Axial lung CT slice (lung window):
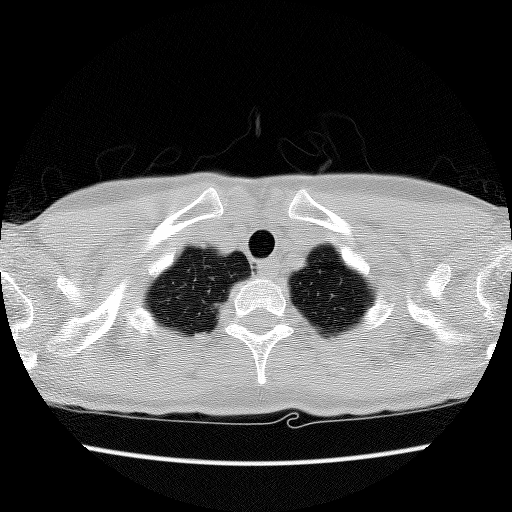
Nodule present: no